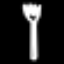
Label: fork